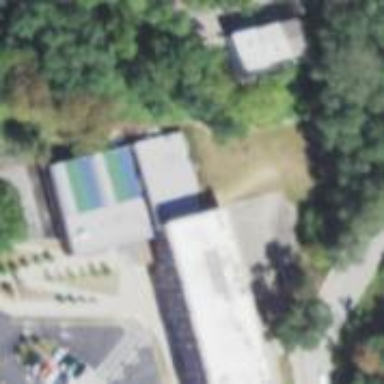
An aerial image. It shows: School building.